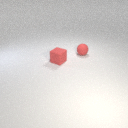
small red rubber sphere to the right of small red rubber cube